Question: I have a lot of data in the multiline cell. I used this code:
'''
Worksheets("Sheet1").Columns("A").Replace What:="*/", Replacement:="", SearchOrder:=xlByColumns, MatchCase:=True
'''
But it didn't work. I want the format in the below image:

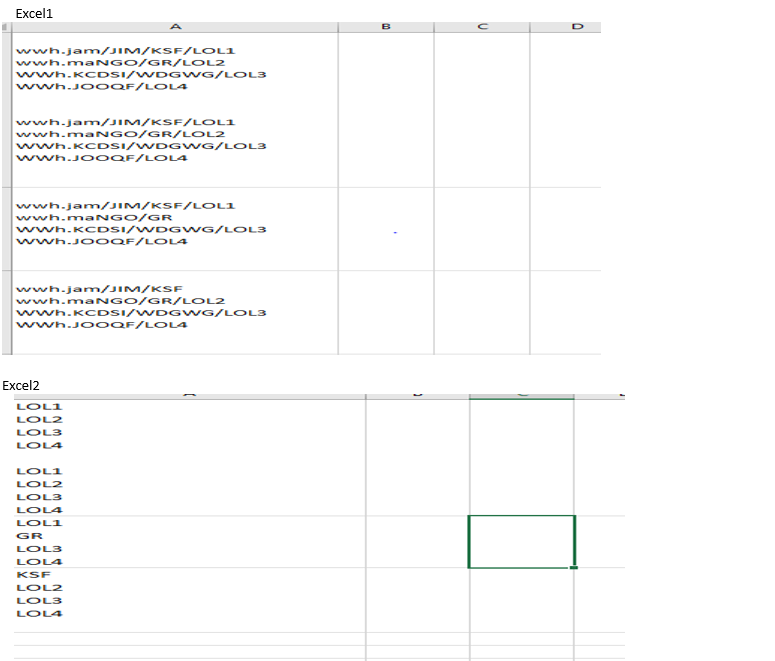
Answer: I believe the following code will do what you expect it to:
'''
Sub foo()
Dim ws As Worksheet: Set ws = Sheets("Sheet1")
'declare and set you worksheet
LastRow = ws.Cells(ws.Rows.Count, "A").End(xlUp).Row
'get the last row with data on column A
For i = 1 To LastRow 'loop from row 1 to last
ValueList = Split(ws.Cells(i, 1).Value, vbLf) 'split next line values into array
For x = LBound(ValueList) To UBound(ValueList) 'loop through array
pos = InStrRev(ValueList(x), "/") 'get the position of the last /
ValueList(x) = Right(ValueList(x), Len(ValueList(x)) - pos) 'remove everything before the last /
ws.Cells(i, 2).Value = ws.Cells(i, 2).Value & vbLf & ValueList(x) 'pass the newly created values into Column B
Next x
Next i
End Sub
'''